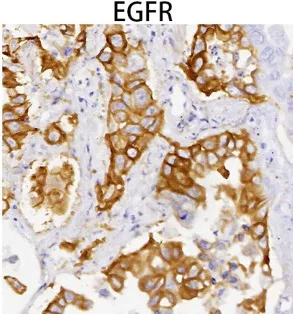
The pathological findings of lobar nodule in the left upper lung. EGFR.
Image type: pathology (immunostaining)